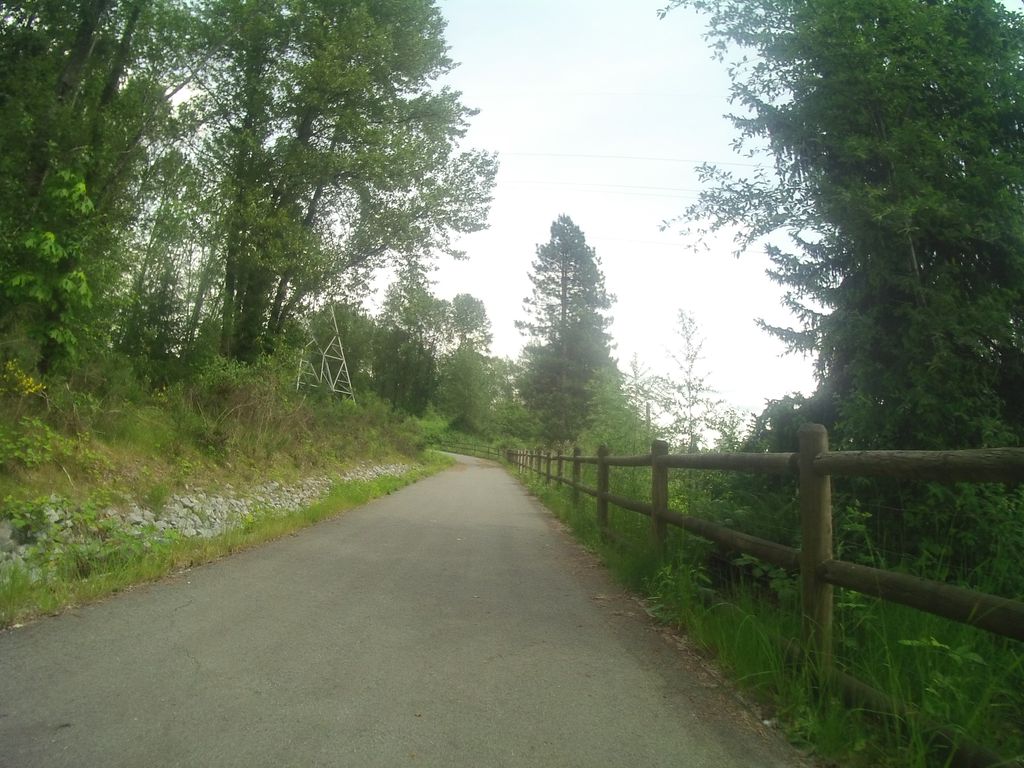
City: vancouver